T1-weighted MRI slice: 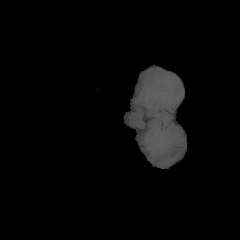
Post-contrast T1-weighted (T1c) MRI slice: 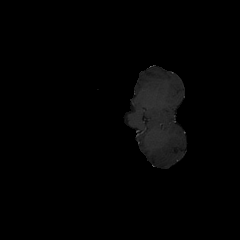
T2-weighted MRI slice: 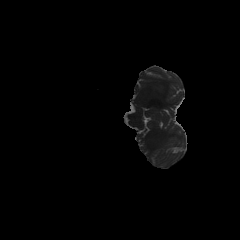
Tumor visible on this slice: no